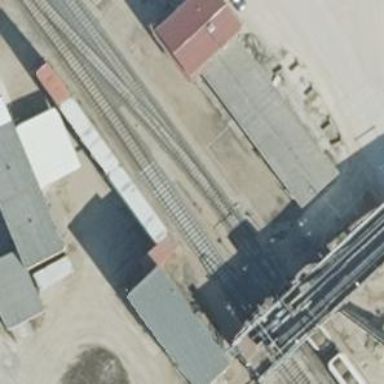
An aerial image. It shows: Railway switch with the turnout side on the left.